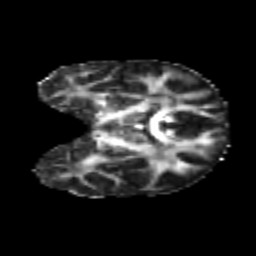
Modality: FA
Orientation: coronal
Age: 29
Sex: male
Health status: healthy